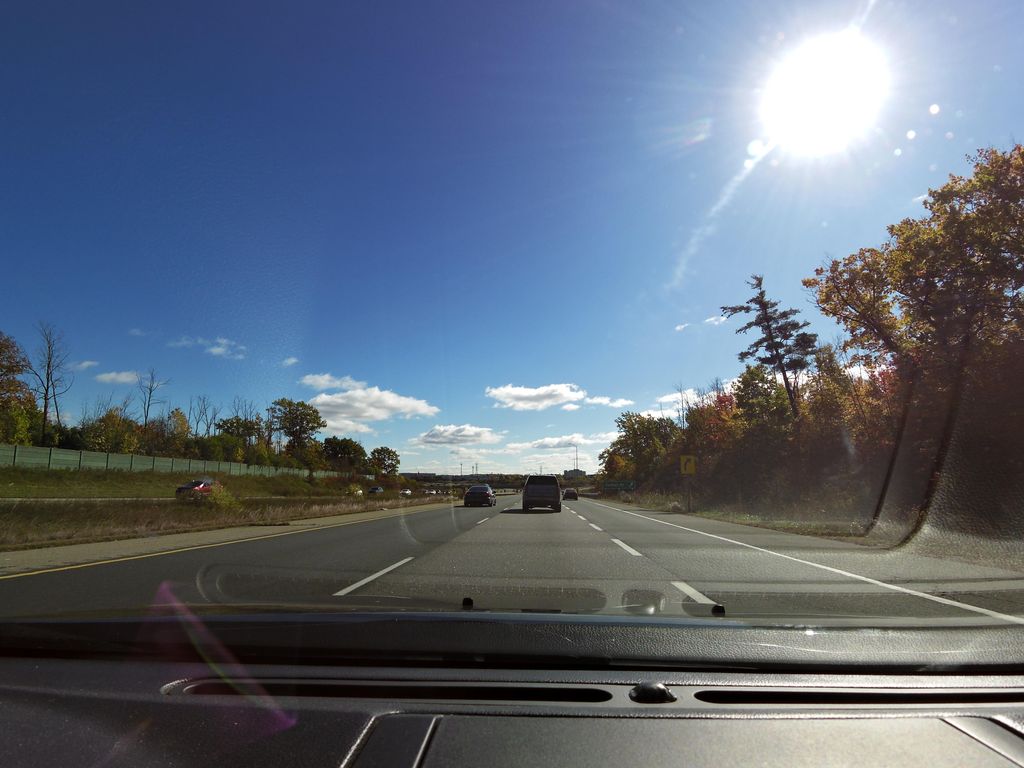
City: hamilton